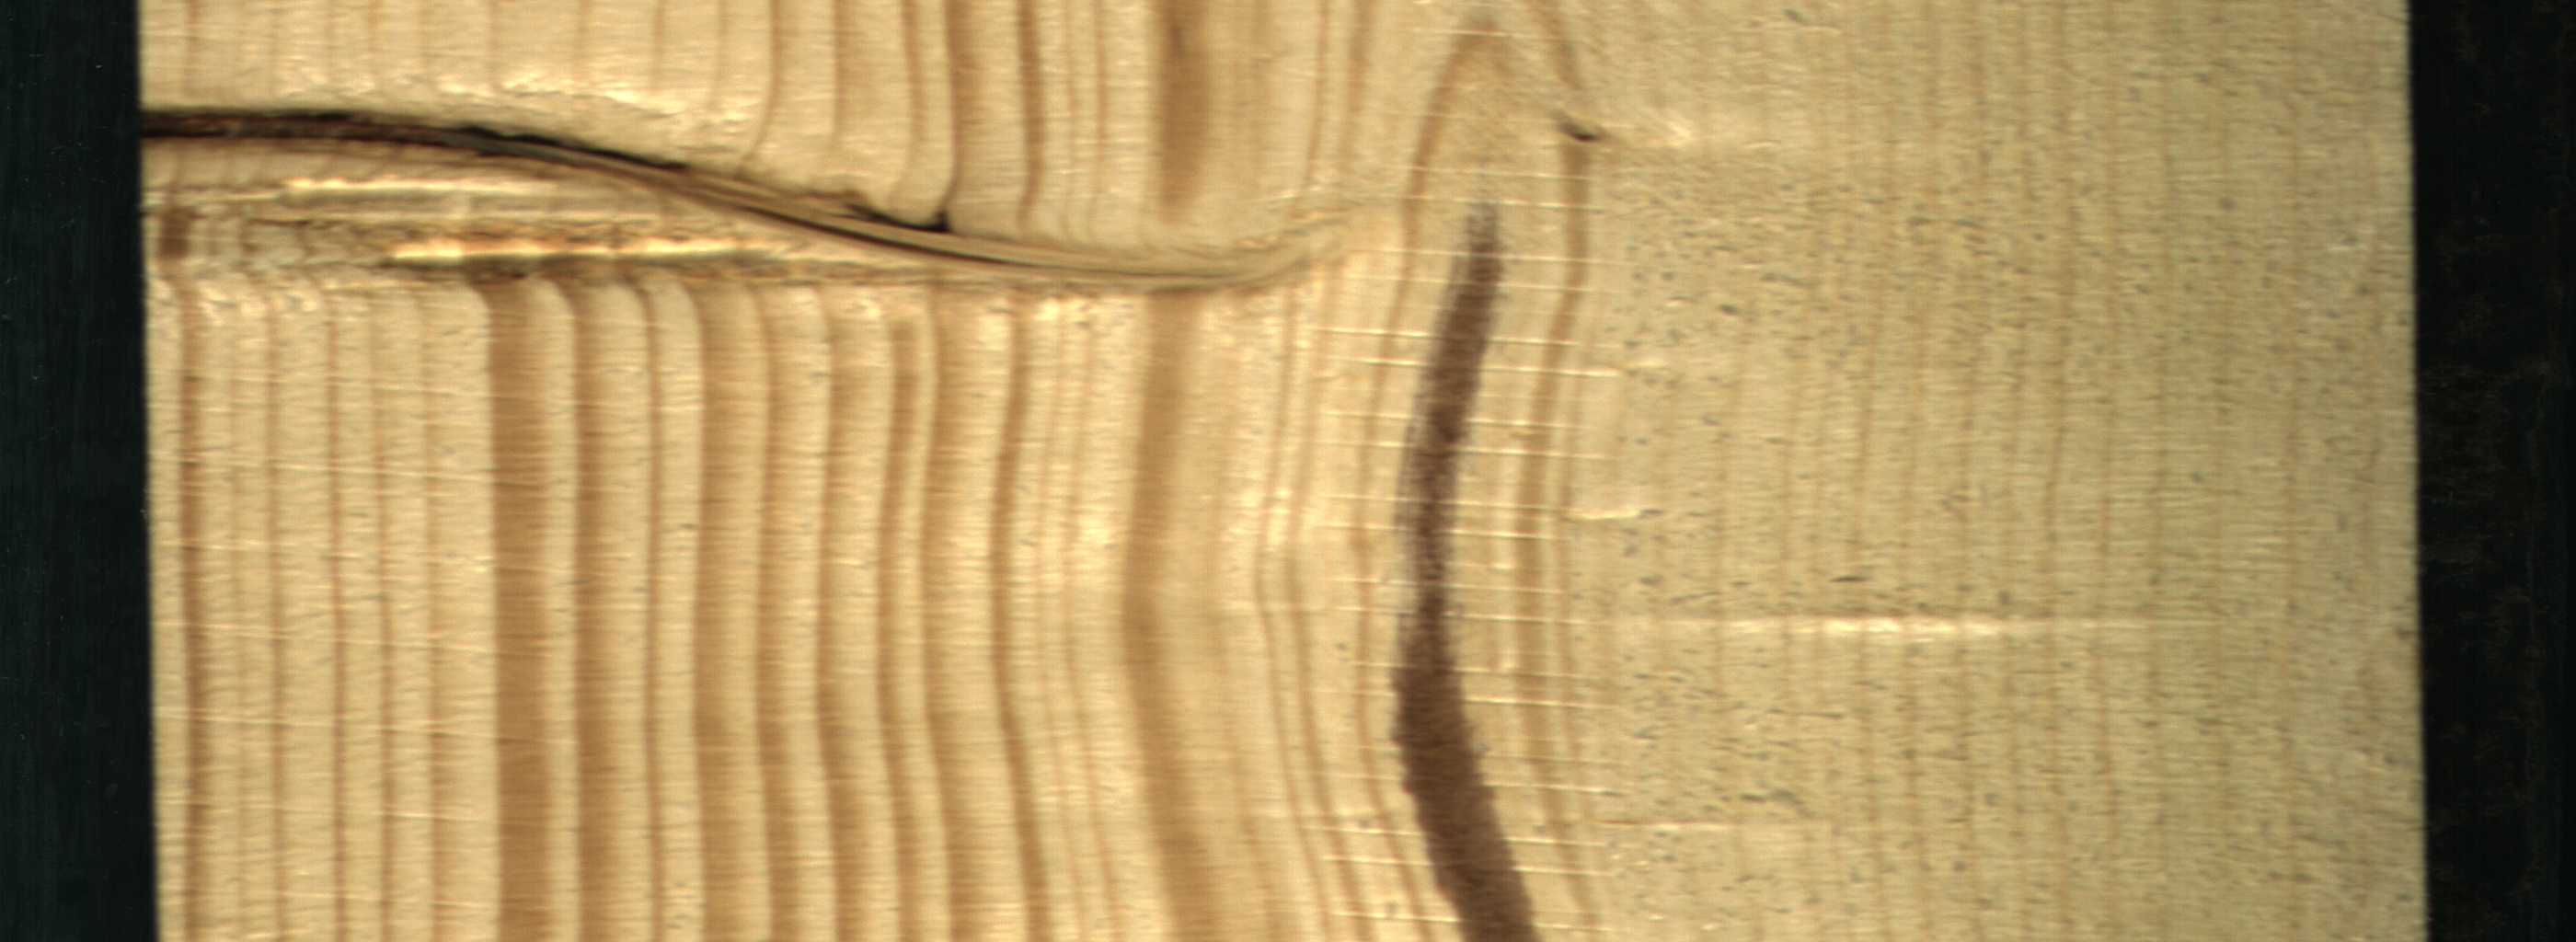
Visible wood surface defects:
Marrow
Dead_Knot